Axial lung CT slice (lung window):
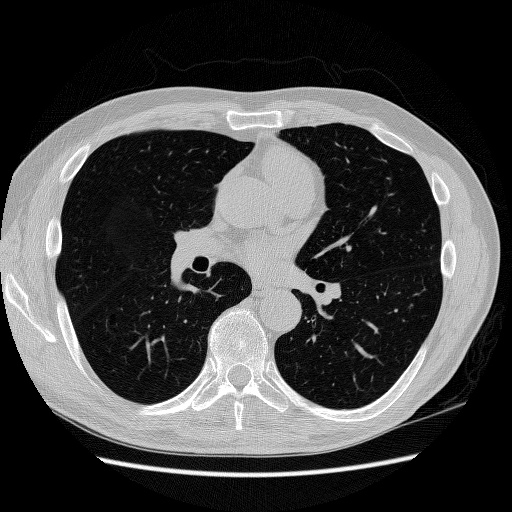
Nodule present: no